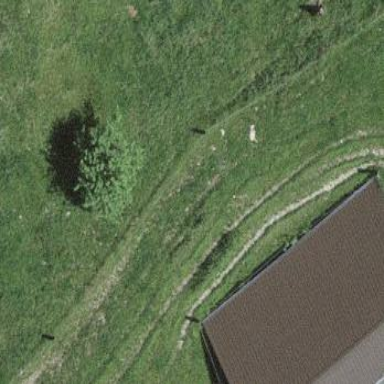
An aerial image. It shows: Shed.